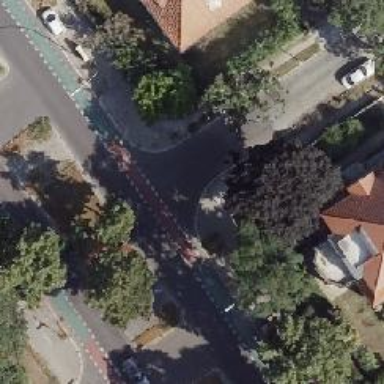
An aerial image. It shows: Secondary road with asphalt surface. It includes green-colored cycleway.